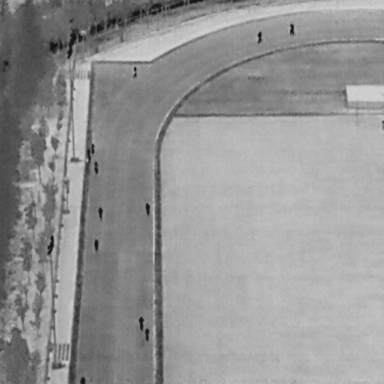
There are 13 People in the infrared image.